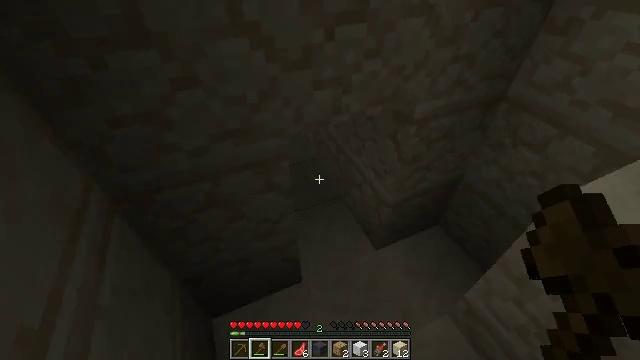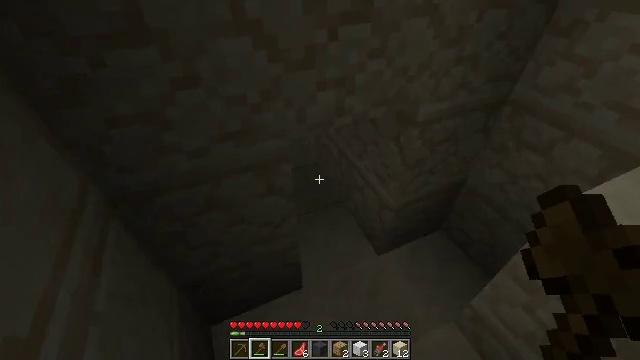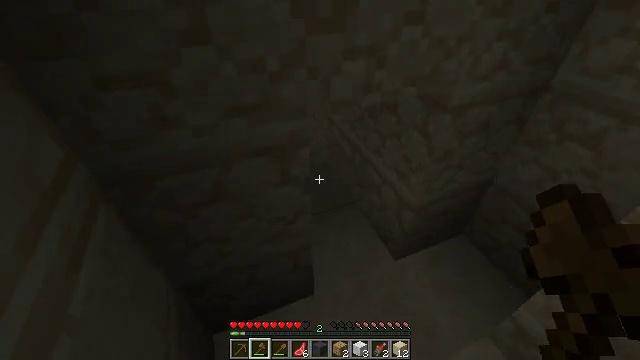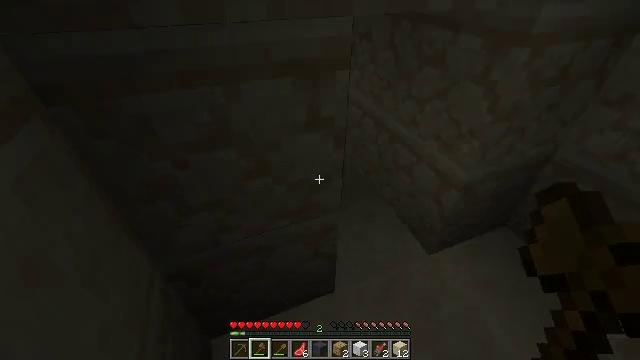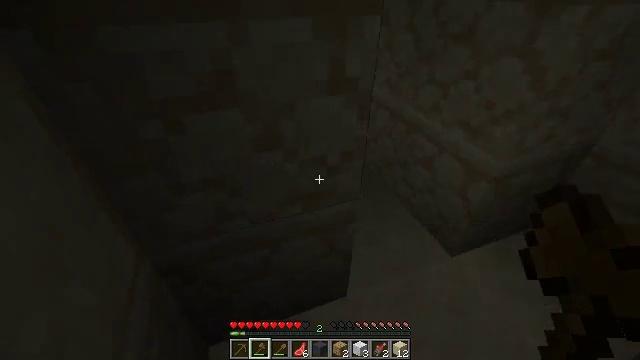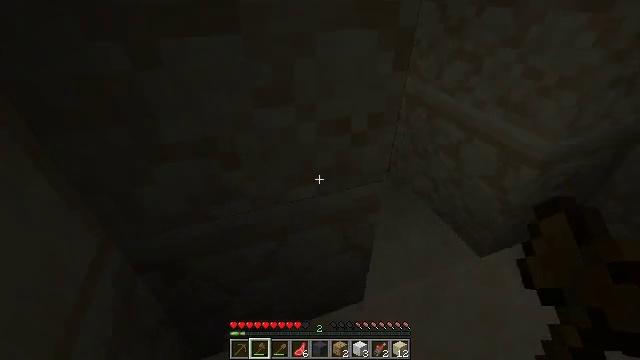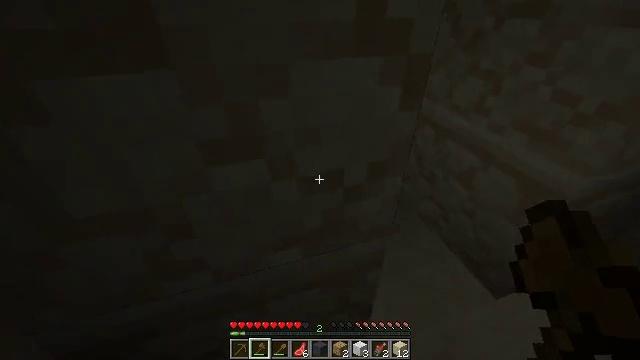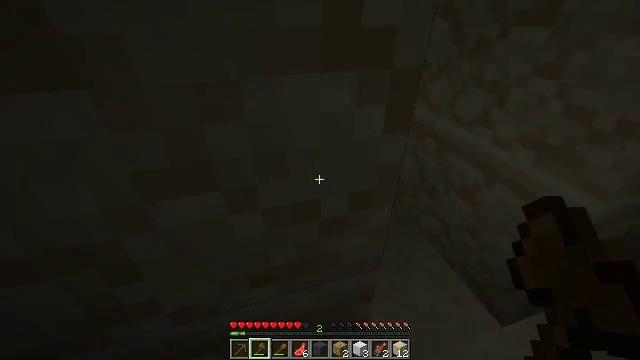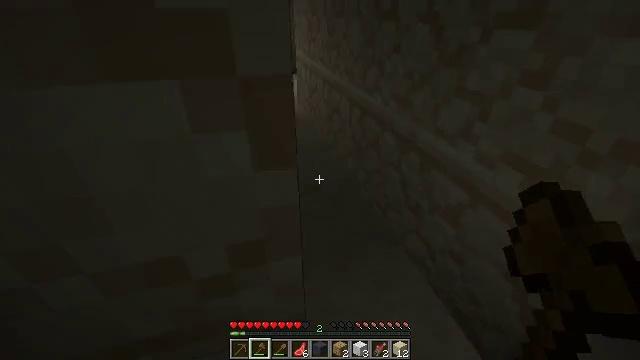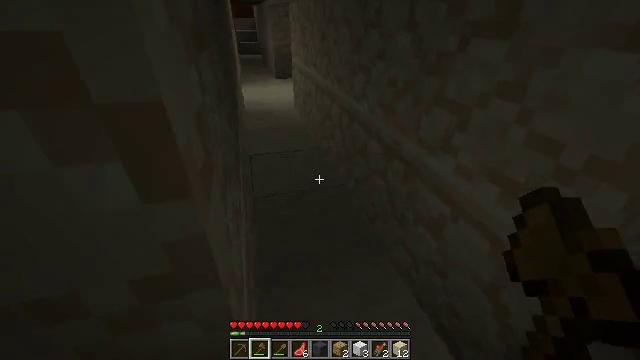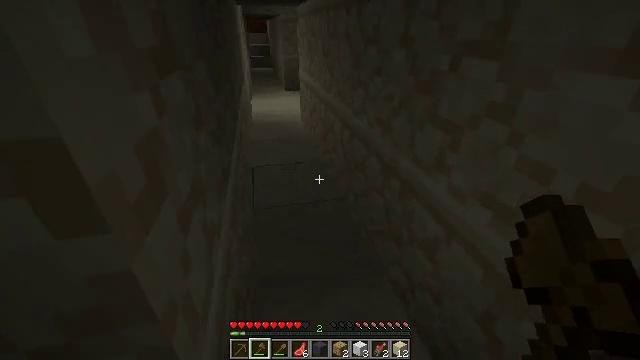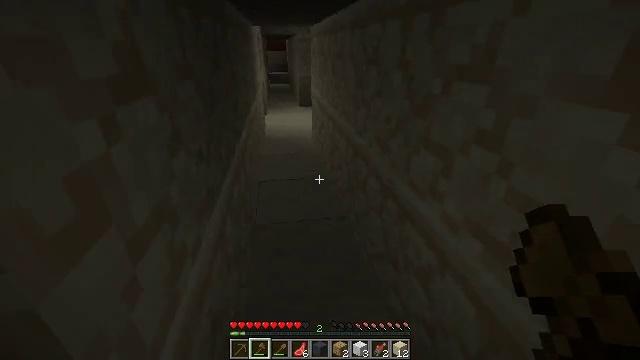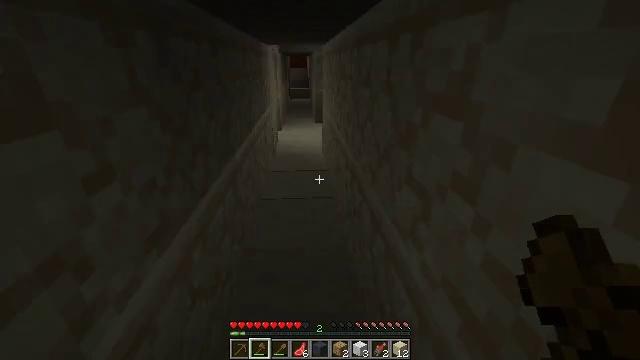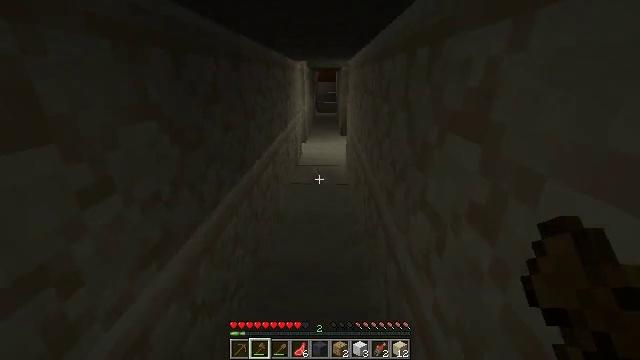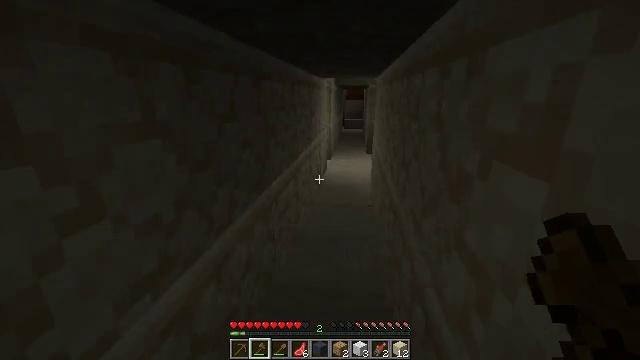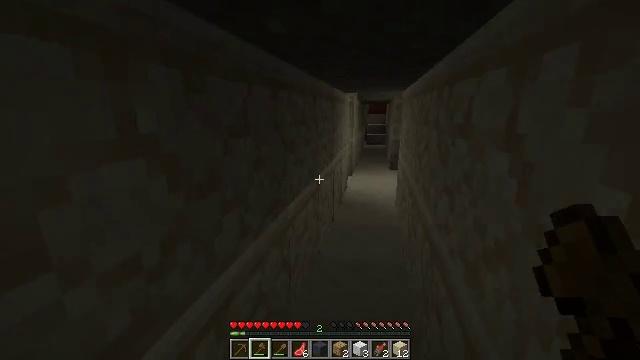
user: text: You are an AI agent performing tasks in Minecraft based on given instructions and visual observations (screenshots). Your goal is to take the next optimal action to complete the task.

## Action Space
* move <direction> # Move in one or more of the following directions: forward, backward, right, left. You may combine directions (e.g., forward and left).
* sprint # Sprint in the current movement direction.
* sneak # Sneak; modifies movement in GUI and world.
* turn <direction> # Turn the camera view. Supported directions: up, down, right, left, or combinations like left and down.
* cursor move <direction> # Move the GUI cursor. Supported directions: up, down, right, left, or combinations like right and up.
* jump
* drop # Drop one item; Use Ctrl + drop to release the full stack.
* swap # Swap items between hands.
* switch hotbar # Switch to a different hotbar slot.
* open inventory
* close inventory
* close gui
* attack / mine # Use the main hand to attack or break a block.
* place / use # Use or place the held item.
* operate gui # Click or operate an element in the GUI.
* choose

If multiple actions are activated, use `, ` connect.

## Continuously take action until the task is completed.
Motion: motion action
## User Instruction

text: Gather blue terracotta by attacking it.
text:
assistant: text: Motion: move forward and move left, turn up
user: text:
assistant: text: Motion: move forward and move left, turn left and up
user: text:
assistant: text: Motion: move forward, turn left and up
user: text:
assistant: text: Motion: move forward, turn left and up
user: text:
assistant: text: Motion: move forward and move right
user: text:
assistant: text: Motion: move forward and move right
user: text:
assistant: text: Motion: move forward and move right, turn left and up
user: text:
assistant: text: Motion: move forward and move right, turn left and up
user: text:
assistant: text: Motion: move forward and move right
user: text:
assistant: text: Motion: move forward and move right, turn left and up
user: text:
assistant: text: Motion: move forward and move right, turn left and up
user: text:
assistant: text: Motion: move forward and move right, turn left and up
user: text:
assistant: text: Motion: move forward and move right, turn left and up
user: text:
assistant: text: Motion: move forward, turn left and up
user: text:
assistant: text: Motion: move forward, sprint, turn left and up
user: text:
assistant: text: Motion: move forward, sprint, turn left and up
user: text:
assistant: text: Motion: move forward, sprint
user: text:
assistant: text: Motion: move forward, sprint
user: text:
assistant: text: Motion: move forward, sprint, turn right
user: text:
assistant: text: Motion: move forward, sprint, turn right, jump
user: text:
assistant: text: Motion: move forward, sprint, turn right, jump
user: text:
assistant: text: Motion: move forward, sprint, turn right, jump
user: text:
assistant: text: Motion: move forward, sprint, jump
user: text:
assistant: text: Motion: move forward, sprint, jump
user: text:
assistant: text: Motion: move forward, sprint, jump
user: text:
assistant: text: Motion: move forward, sprint, jump
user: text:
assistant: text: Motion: move forward, sprint, turn right, jump
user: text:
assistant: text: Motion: move forward, sprint, turn right and down, jump
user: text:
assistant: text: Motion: move forward, sprint, turn right and down, jump
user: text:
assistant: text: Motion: move forward, sprint, turn right and down